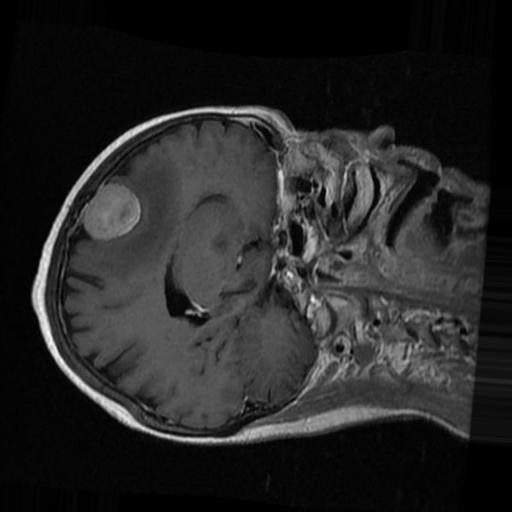
Label: brain_menin